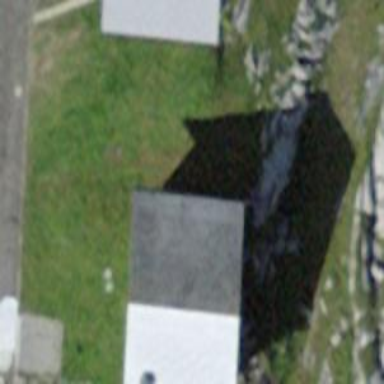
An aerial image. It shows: Detached building with gabled roof.